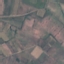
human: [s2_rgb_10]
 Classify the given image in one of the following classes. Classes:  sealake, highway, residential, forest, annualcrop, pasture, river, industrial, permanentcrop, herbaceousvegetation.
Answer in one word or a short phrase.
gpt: PermanentCrop